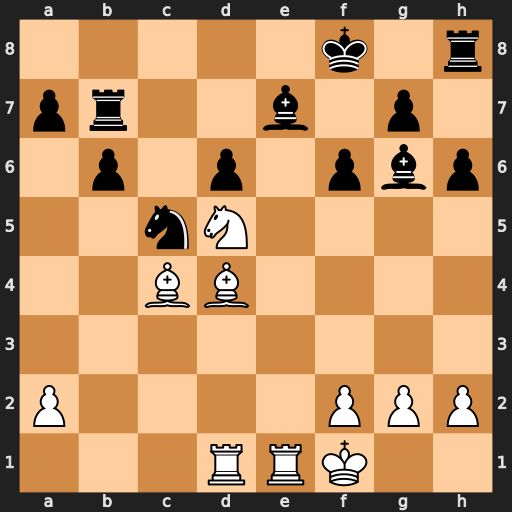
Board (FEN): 5k1r/pr2b1p1/1p1p1pbp/2nN4/2BB4/8/P4PPP/3RRK2
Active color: w
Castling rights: -
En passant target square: -
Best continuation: Bxc5 bxc5 Ba6